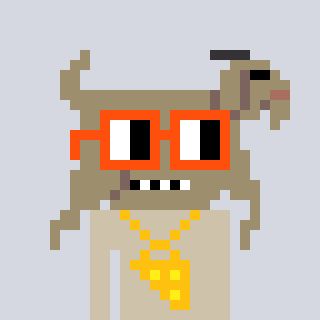
a pixel art character with square orange glasses, a goat-shaped head and a bege-colored body on a cool background